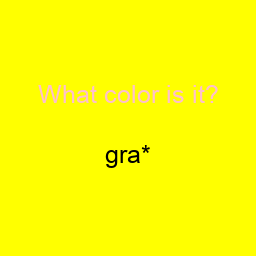
Color: black
Color name shown: gray
Background color: yellow
Question text color: pink